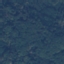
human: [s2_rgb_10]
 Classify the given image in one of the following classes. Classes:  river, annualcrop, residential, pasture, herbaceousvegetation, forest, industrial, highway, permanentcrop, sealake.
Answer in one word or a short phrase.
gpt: Forest